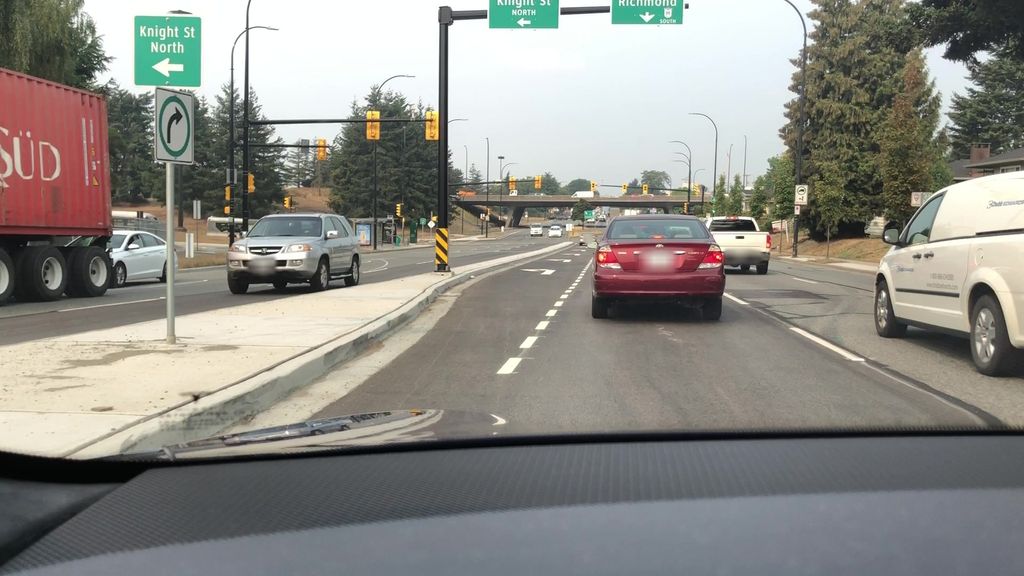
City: vancouver